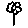
Label: flower